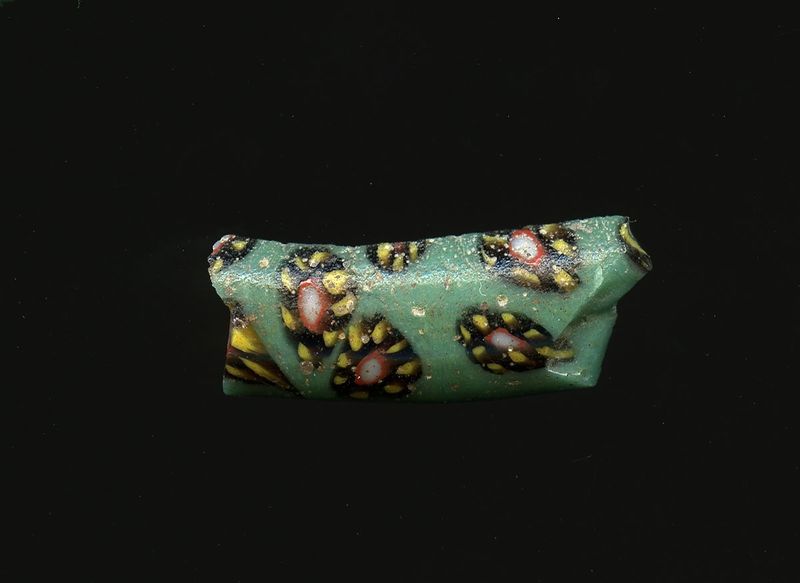
Titel: Fragment eines Gefäßes
Standort: Hamburg
Institution: Museum für Kunst und Gewerbe Hamburg
Schlagwörter: glas, antike, technik, fragment, kaiserzeit, aufbewahrung, blumenornamente, schankgeschirr, gefäß, behälter, frühe kaiserzeit, prinzipat, römische, millefiori, mittlere, späte